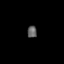
Tissue: prostate
Cell type: T cells
Senescence score: 0.3529
Nuclear area (px): 112
Mean DAPI intensity: 96.491